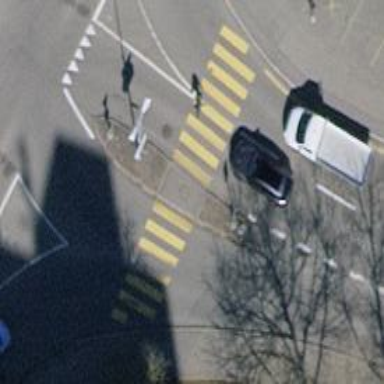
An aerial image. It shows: Marked footway crossing with asphalt surface and crossing island.